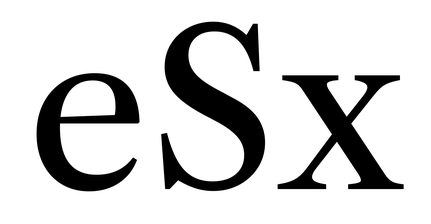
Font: LibreCaslonText_Regular